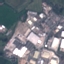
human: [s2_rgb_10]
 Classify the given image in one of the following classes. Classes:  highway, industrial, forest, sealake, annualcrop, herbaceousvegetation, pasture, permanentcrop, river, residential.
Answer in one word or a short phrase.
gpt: Industrial